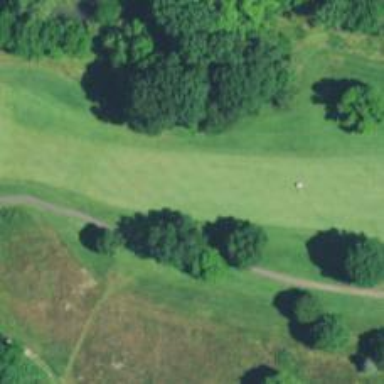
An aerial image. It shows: Golf hole.